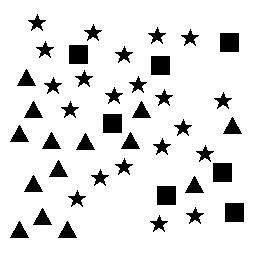
Squares: 7
Triangles: 14
Stars: 21
Total shapes: 42